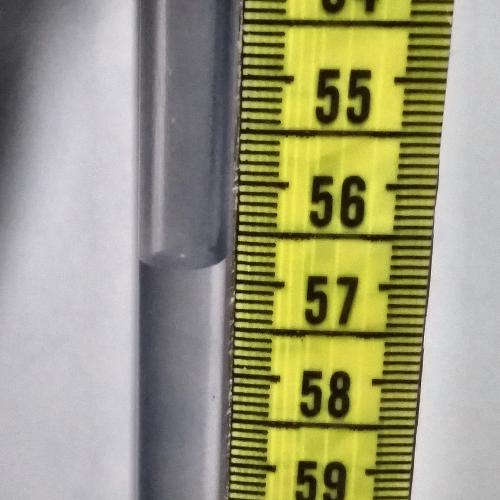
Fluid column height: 56.8 cm